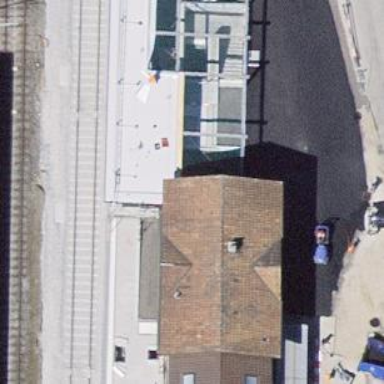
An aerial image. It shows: View of roof of building.